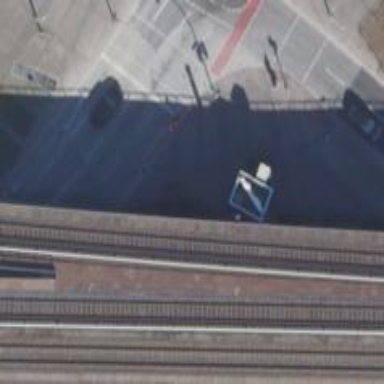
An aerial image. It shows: Bridge for the electrified light rail.